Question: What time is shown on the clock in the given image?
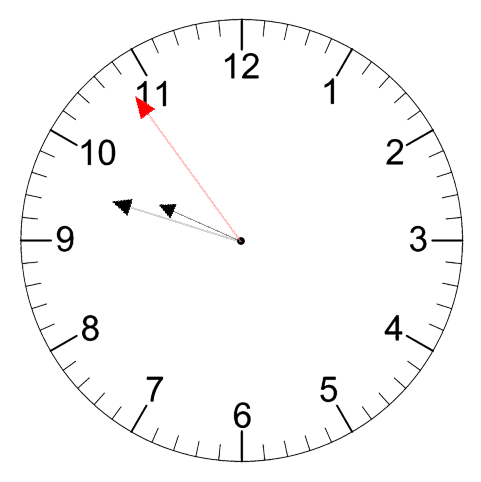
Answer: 09:47:54